Current action and preconditions to check: trajectory_clear

Your task: For each precondition in the list above, predict whether it will hold at this action.

Consider the current scene as observed from the mobile robot's camera, and analyze the predicted future states of all dynamic agents (e.g., people, animals, vehicles, or any moving entities) within the NEXT SECOND.

IMPORTANT: Only answer "very likely" if you are absolutely certain—based on strong, clear evidence—that a dynamic agent will violate the precondition in the predicted future state. Do NOT answer "very likely" for unlikely, ambiguous, or low-probability risks.

Ask yourself for each precondition: Is there a high probability, with clear and convincing evidence, that the predicted future states of any dynamic agent will interfere with the predicted future state of the currently executing action within the NEXT SECOND, causing that precondition to fail?

Assess the risk level based on these predictions. Use "likely" or "very likely" if motions create a clear risk of interference.

Use "neutral" or "improbable" if agents are nearby but their predicted paths are clearly diverging or non-conflicting.

Failure Risk Categories: "very improbable", "improbable", "neutral", "likely", "very likely"

Answer Format: Output ONLY the probability_of_failure value from these categories: "very improbable", "improbable", "neutral", "likely", "very likely"

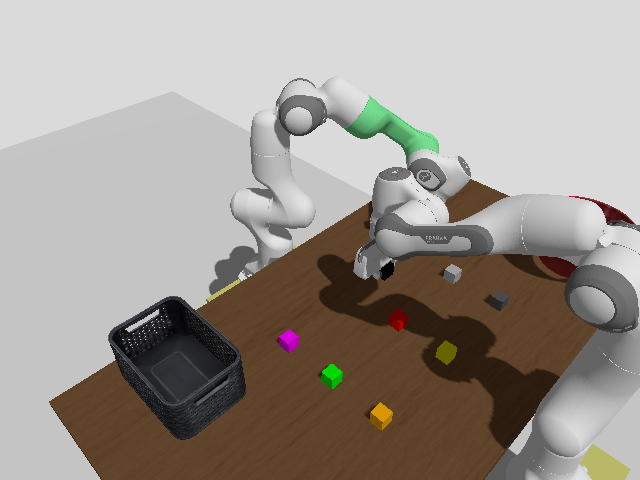

Answer: very improbable